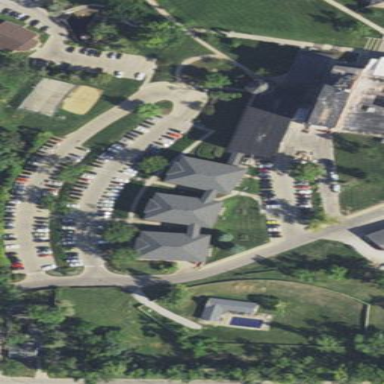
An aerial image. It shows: Apartment building with hipped roof.